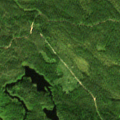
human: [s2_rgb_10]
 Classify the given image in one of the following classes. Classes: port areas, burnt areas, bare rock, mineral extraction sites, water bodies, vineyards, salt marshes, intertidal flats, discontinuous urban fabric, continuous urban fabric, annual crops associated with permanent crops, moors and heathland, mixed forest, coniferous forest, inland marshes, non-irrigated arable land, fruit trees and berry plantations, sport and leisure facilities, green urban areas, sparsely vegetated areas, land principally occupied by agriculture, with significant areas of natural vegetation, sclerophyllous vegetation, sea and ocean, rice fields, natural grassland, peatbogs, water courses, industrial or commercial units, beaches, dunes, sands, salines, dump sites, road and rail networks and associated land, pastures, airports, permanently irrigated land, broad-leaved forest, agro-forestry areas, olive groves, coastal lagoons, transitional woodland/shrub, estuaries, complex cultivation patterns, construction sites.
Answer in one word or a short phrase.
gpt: coniferous forest